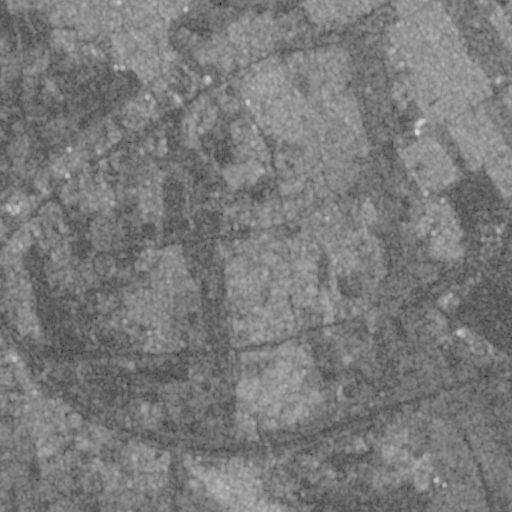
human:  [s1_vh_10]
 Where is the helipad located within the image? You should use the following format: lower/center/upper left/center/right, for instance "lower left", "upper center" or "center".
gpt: The helipad is located in the upper center of the image.
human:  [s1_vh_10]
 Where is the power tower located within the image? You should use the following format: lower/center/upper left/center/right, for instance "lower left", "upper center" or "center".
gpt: The power tower is located in the lower left of the image.
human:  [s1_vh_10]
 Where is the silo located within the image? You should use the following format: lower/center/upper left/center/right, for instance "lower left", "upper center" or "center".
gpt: The silo is located in the lower center of the image.
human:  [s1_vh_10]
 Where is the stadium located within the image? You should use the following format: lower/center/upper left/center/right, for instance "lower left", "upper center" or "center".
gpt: The stadium is located in the upper left of the image.
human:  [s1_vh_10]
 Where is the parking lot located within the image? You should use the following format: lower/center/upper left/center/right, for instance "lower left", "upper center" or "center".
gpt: There is no parking lot in the image.

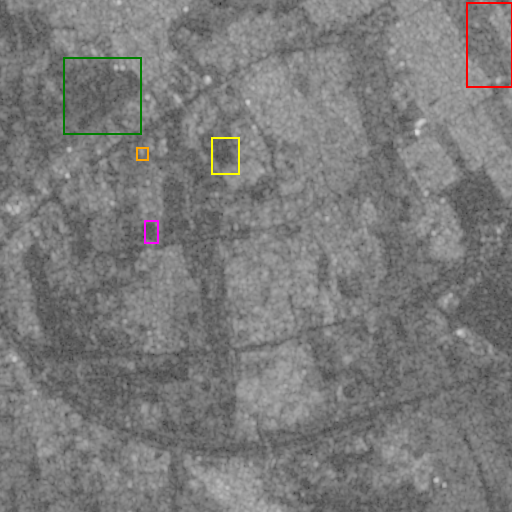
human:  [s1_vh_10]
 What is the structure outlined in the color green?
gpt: The structure outlined in green is a crop field.
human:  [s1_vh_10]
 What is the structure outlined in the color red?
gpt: The structure outlined in red is a park.
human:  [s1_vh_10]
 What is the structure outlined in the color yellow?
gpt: The structure outlined in yellow is a parking lot.
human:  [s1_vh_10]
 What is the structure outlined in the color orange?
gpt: The structure outlined in orange is a power substation.
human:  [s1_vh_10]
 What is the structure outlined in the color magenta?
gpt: The structure outlined in magenta is a stadium.
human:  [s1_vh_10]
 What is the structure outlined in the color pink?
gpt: There is no pink outline.